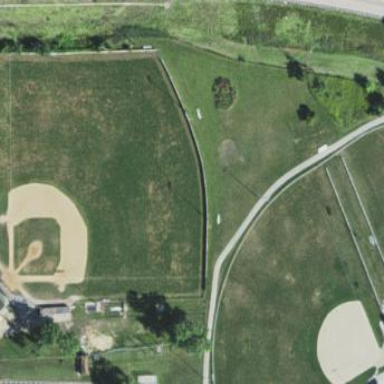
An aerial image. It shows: Baseball pitch for leisure land activities.